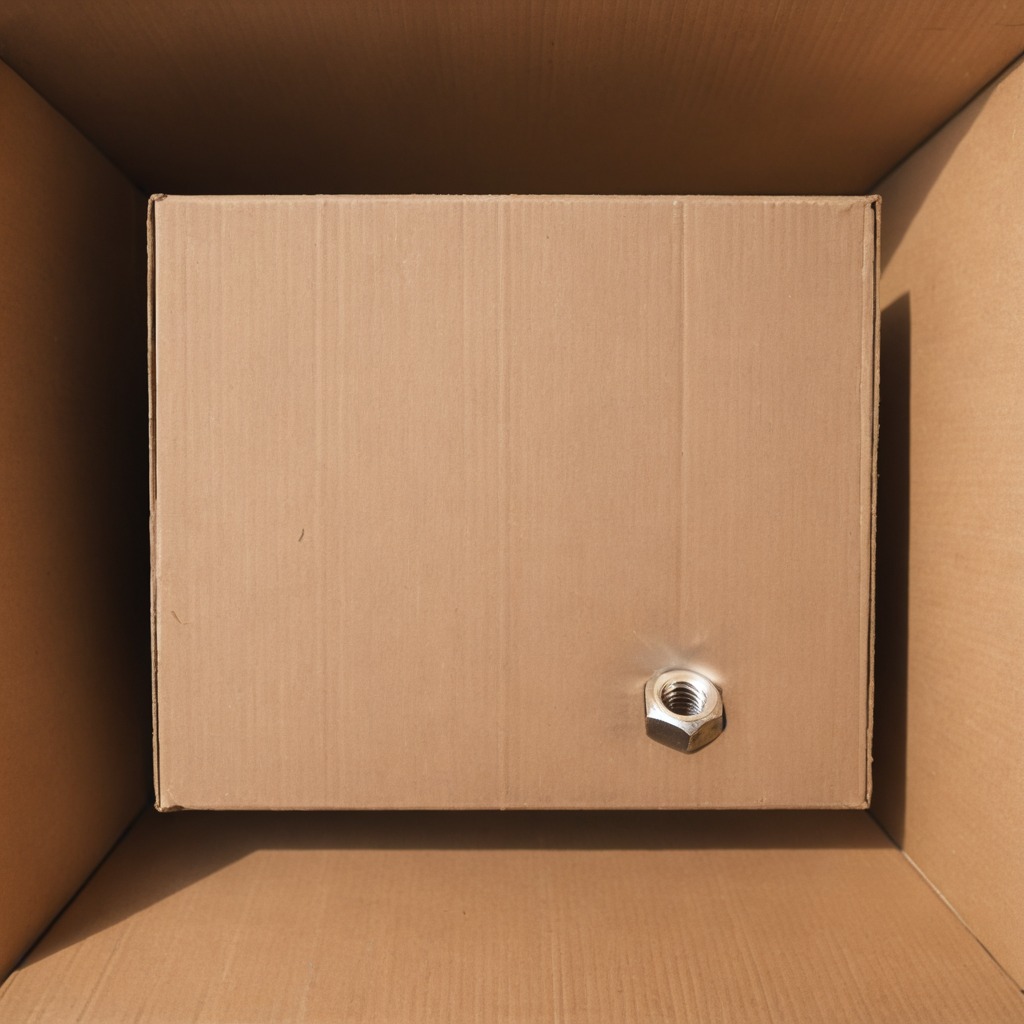
A metal nut is lying on the cardboard box surface.